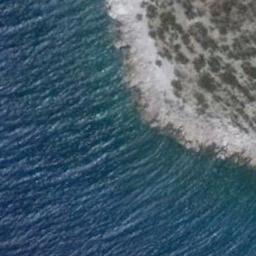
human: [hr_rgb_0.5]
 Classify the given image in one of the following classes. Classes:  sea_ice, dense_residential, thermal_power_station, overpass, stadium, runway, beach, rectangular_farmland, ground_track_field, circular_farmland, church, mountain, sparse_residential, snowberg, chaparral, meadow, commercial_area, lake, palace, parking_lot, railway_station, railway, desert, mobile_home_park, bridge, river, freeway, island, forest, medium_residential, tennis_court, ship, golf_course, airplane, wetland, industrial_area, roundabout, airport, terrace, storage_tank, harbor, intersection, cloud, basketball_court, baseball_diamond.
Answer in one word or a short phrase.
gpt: beach